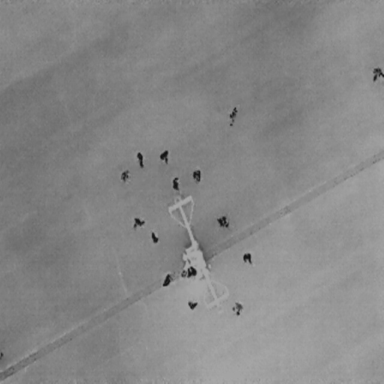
There are 15 People in the infrared image.